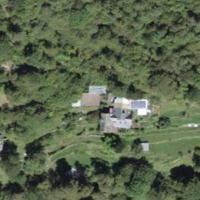
EUNIS habitat code: 41
Species observed at this site:
Erigeron karvinskianus